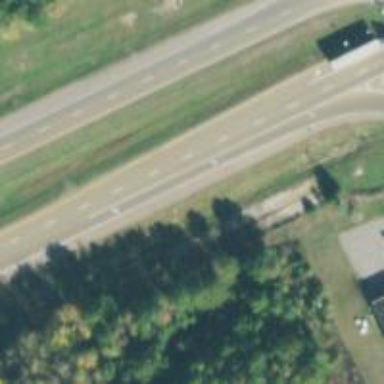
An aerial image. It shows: Asphalt road classified as trunk highway.